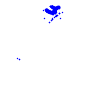
Particle: pion